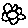
Label: flower